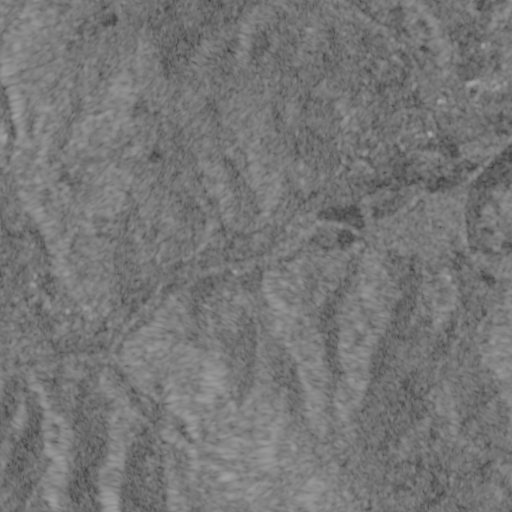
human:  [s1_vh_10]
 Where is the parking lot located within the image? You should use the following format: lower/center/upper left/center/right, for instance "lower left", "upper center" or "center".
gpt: The parking lot is located in the upper right of the image.
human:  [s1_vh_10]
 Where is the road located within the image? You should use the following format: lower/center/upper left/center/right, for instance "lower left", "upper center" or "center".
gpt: There is no road in the image.

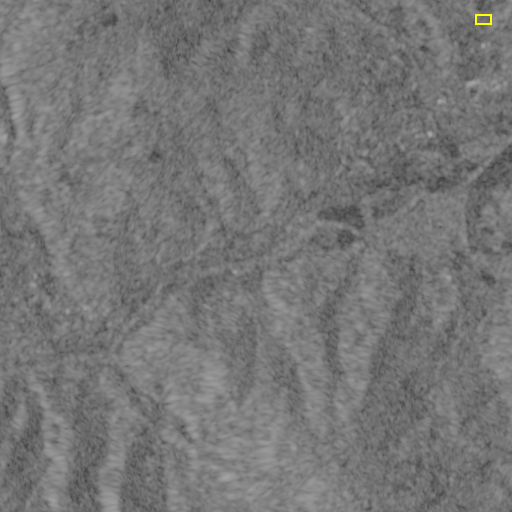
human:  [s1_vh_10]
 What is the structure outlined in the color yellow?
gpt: The structure outlined in yellow is a park.
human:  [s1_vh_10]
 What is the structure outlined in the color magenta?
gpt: There is no magenta outline.